Aerial crown-view tile of a tropical tree (Barro Colorado Island, Panama), acquired 20241216:
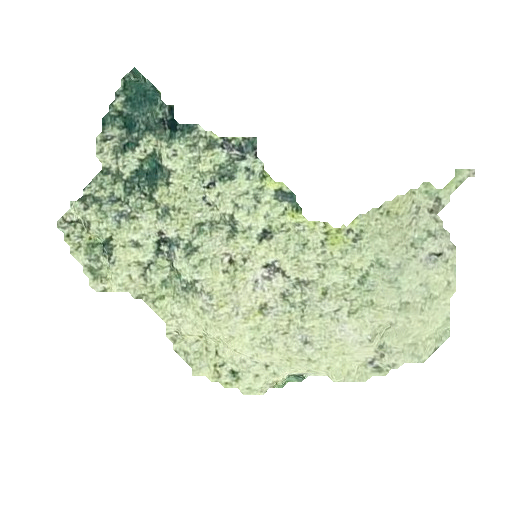
Species: Tabebuia rosea
GBIF accepted scientific name: Tabebuia rosea
Crown area: 104.251 m²